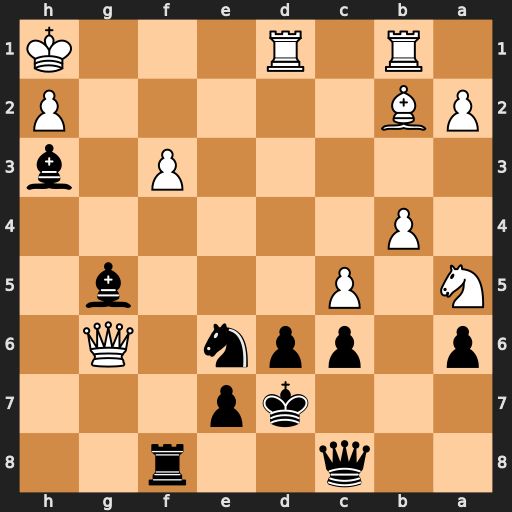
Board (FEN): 2q2r2/3kp3/p1ppn1Q1/N1P3b1/1P6/5P1b/PB5P/1R1R3K
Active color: b
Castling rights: -
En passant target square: -
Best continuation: Bg2+ Kxg2 Nf4+ Kh1 Nxg6